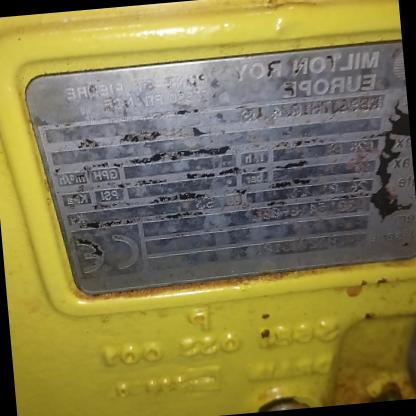
Klasa: tabliczka-znamionowa